Question: I'm trying to implement the Ruby Java Bridge (RJB) gem to talk to JVM so that I can run the Open-NLP gem. I have Java installed and running on Windows 8. All indications, at least those I know of, are that Java is installed and operational. But, attempts to use RJB fail with the message "can't create Java VM". (I do sometimes get "undefined method 'dlopen' for Fiddle:Module" in other cases, which is also indecipherable.)
I initially just installed JDK per defaults. Due to my 64-bit system, this installed 64-bit Java. I wasn't sure whether or not Ruby and RJB would talk to this, so I installed the 32-bit JRE. However, the error is the same.
Is there any further test I can run to ensure that JVM is working outside of Ruby?
Can someone tell me what I might need to do to run Windows/Ruby/RJB/JVM?
Thanks...
I am running Windows 8 with BitNami Rubystack and Ruby 1.9.3p448.
Java seems to be available according to testjava.jsp:

This is the code, including the URL where I found it:
'''
class FiddleTry
# http://devjete.wordpress.com/2011/01/31/installing-rjb-1-3-4-on-windows-7-32bit-wo-vc/
require 'rjb'
out = Rjb::import('java.lang.System').out <== Line 5 is here
out.print('Hello Rjb from ')
p out._classname
end
'''
Here are the error messages:
'''
C:/Users/Richard/RubymineProjects/Utilities/fiddle_try.rb:5:in 'import': can't create Java VM (RuntimeError)
from C:/Users/Richard/RubymineProjects/Utilities/fiddle_try.rb:5:in '<class:FiddleTry>'
from C:/Users/Richard/RubymineProjects/Utilities/fiddle_try.rb:1:in '<top (required)>'
from -e:1:in 'load'
from -e:1:in '<main>'
'''
I cannot find any additional information as to why it "can't create Java VM". It would really help if additional information was available to me. I would appreciate either that information or a fix for this. Thanks...
EDIT TO ADD INFORMATION REGARDING OPEN-NLP REQUIREMENT FOR RJB...
This is the code I am trying to run, taken from Github/Open-nlp:
'''
class OpenNlpSample
ENV['JAVA_HOME'] = "C:/Program Files/Java/jdk1.7.0_25" if ENV['JAVA_HOME'].nil?
ENV['LD_LIBRARY_PATH'] = "C:/Program Files/Java/jdk1.7.0_25/bin; C:/Program Files (x86)/Java/jre7" if ENV['LD_LIBRARY_PATH'].nil?
# Load the module
require 'open-nlp'
gem_bin = File.join(Gem.loaded_specs['open-nlp'].full_gem_path, 'bin/')
# Set an alternative path to look for the JAR files.
# Default is gem's bin folder.
# OpenNLP.jar_path = '/path_to_jars/'
# OpenNLP.jar_path = File.expand_path('../../ruby/lib/ruby/gems/1.9.1/gems/open-nlp-0.1.4/bin',__FILE__)
OpenNLP.jar_path = gem_bin
# Set an alternative path to look for the model files.
# Default is gem's bin folder.
# OpenNLP.model_path = '/path_to_models/'
OpenNLP.model_path = gem_bin
# Pass some alternative arguments to the Java VM.
# Default is ['-Xms512M', '-Xmx1024M'].
# OpenNLP.jvm_args = ['-option1', '-option2']
OpenNLP.jvm_args = ['-Xms512M', '-Xmx1024M']
# Redirect VM output to log.txt
OpenNLP.log_file = 'log.txt'
# Set default models for a language.
# OpenNLP.use :language
OpenNLP.use :english
=begin
Examples
Simple tokenizer
=end
OpenNLP.load
sent = "The death of the poet was kept from his poems."
tokenizer = OpenNLP::SimpleTokenizer.new
tokens = tokenizer.tokenize(sent).to_a
# => %w[The death of the poet was kept from his poems .]
#Maximum entropy tokenizer, chunker and POS tagger
OpenNLP.load
chunker = OpenNLP::ChunkerME.new
tokenizer = OpenNLP::TokenizerME.new
tagger = OpenNLP::POSTaggerME.new
sent = "The death of the poet was kept from his poems."
tokens = tokenizer.tokenize(sent).to_a
# => %w[The death of the poet was kept from his poems .]
tags = tagger.tag(tokens).to_a
# => %w[DT NN IN DT NN VBD VBN IN PRP$ NNS .]
chunks = chunker.chunk(tokens, tags).to_a
# => %w[B-NP I-NP B-PP B-NP I-NP B-VP I-VP B-PP B-NP I-NP O]
#Abstract Bottom-Up Parser
OpenNLP.load
sent = "The death of the poet was kept from his poems."
parser = OpenNLP::Parser.new
parse = parser.parse(sent)
parse.get_text.should eql sent
parse.get_span.get_start.should eql 0
parse.get_span.get_end.should eql 46
parse.get_child_count.should eql 1
child = parse.get_children[0]
child.text # => "The death of the poet was kept from his poems."
child.get_child_count # => 3
child.get_head_index #=> 5
child.get_type # => "S"
#Maximum Entropy Name Finder*
OpenNLP.load
text = File.read('./spec/sample.txt').gsub!("
", "")
tokenizer = OpenNLP::TokenizerME.new
segmenter = OpenNLP::SentenceDetectorME.new
ner_models = ['person', 'time', 'money']
ner_finders = ner_models.map do |model|
OpenNLP::NameFinderME.new("en-ner-#{model}.bin")
end
sentences = segmenter.sent_detect(text)
named_entities = []
sentences.each do |sentence|
tokens = tokenizer.tokenize(sentence)
ner_models.each_with_index do |model,i|
finder = ner_finders[i]
name_spans = finder.find(tokens)
name_spans.each do |name_span|
start = name_span.get_start
stop = name_span.get_end-1
slice = tokens[start..stop].to_a
named_entities << [slice, model]
end
end
end
=begin
Loading specific models
Just pass the name of the model file to the constructor. The gem will search for the file in the OpenNLP.model_path folder.
=end
OpenNLP.load
tokenizer = OpenNLP::TokenizerME.new('en-token.bin')
tagger = OpenNLP::POSTaggerME.new('en-pos-perceptron.bin')
name_finder = OpenNLP::NameFinderME.new('en-ner-person.bin')
# etc.
#Loading specific classes
#You may want to load specific classes from the OpenNLP library that are not loaded by default. The gem provides an API to do this:
# Default base class is opennlp.tools.
OpenNLP.load_class('SomeClassName')
# => OpenNLP::SomeClassName
# Here, we specify another base class.
OpenNLP.load_class('SomeOtherClass', 'opennlp.tools.namefind')
# => OpenNLP::SomeOtherClass
end
'''
At this point in the code:
'''
=begin
Examples
Simple tokenizer
=end
OpenNLP.load
'''
The call chain is to dl.rb, fiddle.rb and jar_loader.rb. jarloader.rb starting line 43:
'''
# Load Rjb and create Java VM.
def self.init_rjb
::Rjb::load(nil, self.jvm_args)
set_java_logging if self.log_file
end
'''
At this point, I get the same error creating JVM. So, I reverted to attempting to run RJB. The error chain is as follows:
'''
Fast Debugger (ruby-debug-ide 0.4.17, ruby-debug-base19x 0.11.30.pre12) listens on 127.0.0.1:59488
Uncaught exception: can't create Java VM
D:/BitNami/rubystack-1.9.3-12/ruby/lib/ruby/gems/1.9.1/gems/bind-it-0.2.7/lib/bind-it/jar_loader.rb:45:in 'load'
D:/BitNami/rubystack-1.9.3-12/ruby/lib/ruby/gems/1.9.1/gems/bind-it-0.2.7/lib/bind-it/jar_loader.rb:45:in 'init_rjb'
D:/BitNami/rubystack-1.9.3-12/ruby/lib/ruby/gems/1.9.1/gems/bind-it-0.2.7/lib/bind-it/jar_loader.rb:38:in 'load_jar_rjb'
D:/BitNami/rubystack-1.9.3-12/ruby/lib/ruby/gems/1.9.1/gems/bind-it-0.2.7/lib/bind-it/jar_loader.rb:27:in 'load'
D:/BitNami/rubystack-1.9.3-12/ruby/lib/ruby/gems/1.9.1/gems/bind-it-0.2.7/lib/bind-it/binding.rb:63:in 'load_jar'
D:/BitNami/rubystack-1.9.3-12/ruby/lib/ruby/gems/1.9.1/gems/bind-it-0.2.7/lib/bind-it/binding.rb:71:in 'block in load_default_jars'
D:/BitNami/rubystack-1.9.3-12/ruby/lib/ruby/gems/1.9.1/gems/bind-it-0.2.7/lib/bind-it/binding.rb:68:in 'each'
D:/BitNami/rubystack-1.9.3-12/ruby/lib/ruby/gems/1.9.1/gems/bind-it-0.2.7/lib/bind-it/binding.rb:68:in 'load_default_jars'
D:/BitNami/rubystack-1.9.3-12/ruby/lib/ruby/gems/1.9.1/gems/bind-it-0.2.7/lib/bind-it/binding.rb:55:in 'bind'
D:/BitNami/rubystack-1.9.3-12/ruby/lib/ruby/gems/1.9.1/gems/open-nlp-0.1.4/lib/open-nlp.rb:14:in 'load'
C:/Users/Richard/RubymineProjects/Utilities/open_nlp_sample.rb:32:in '<class:OpenNlpSample>'
C:/Users/Richard/RubymineProjects/Utilities/open_nlp_sample.rb:1:in '<top (required)>'
'''
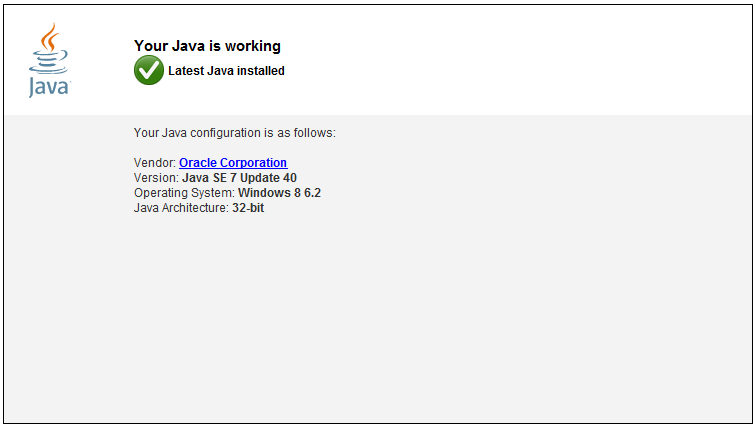
Answer: First, I needed to uninstall Java x64 and install JDK x586 for 32-bit support.
Then, set 'JAVA_HOME' as follows:
'''
JAVA_HOME=C:\Program Files (x86)\Java\jdk1.7.0_40
'''
and add 'JAVA_HOME' to my path:
'''
%JAVA_HOME%in;C:\Program Files (x86)\Java\jre7in;
'''
This resolved the "can't create Java VM' problem.
Setting '$DEBUG=false', or commenting out the line, eliminated all other messages. '$DEBUG' mode displays error messages that may be caught and resolved so they can be ignored.
After the "can't create Java VM" problem was resolved, all other error messages were of this type and therefore were spurious.
JetBrains support for Rubymine solved this problem for me. They are very good, especially Serge, and I recommend their products because of their support.